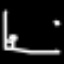
Label: angel